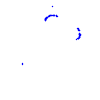
Particle: proton